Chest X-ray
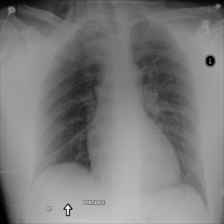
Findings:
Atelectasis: negative
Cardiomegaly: negative
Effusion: negative
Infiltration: negative
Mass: negative
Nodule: negative
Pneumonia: negative
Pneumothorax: negative
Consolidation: negative
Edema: negative
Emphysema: positive
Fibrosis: negative
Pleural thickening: negative
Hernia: negative